Question:
So my paint skills are not the best but I think it shows the example well. Imagine I want to calculate the shortest path between A and C, considering all the algorithms I've found are greedy, wouldn't it be stuck in an infinite cycle between A and B?
Any sugestions?
Thanks in advance
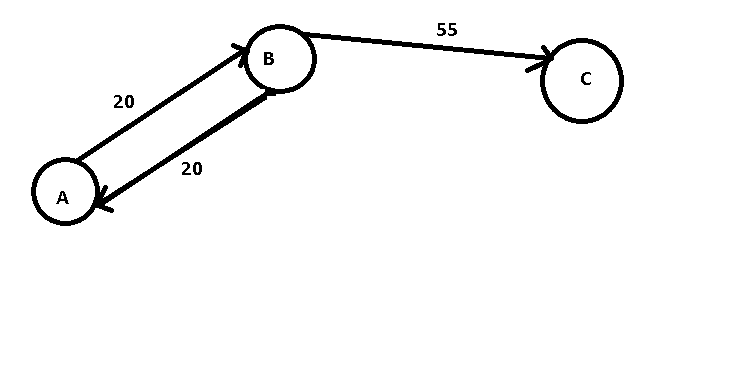
Answer: No, there shouldn't be an infinite cycle.
Visited and unvisited nodes in the graph are kept track of, and a visited node will never be visited again.
In your example:
1. Mark all nodes as unvisited, except for the starting node which is visited
2. Starting with A, visit B, mark B as visited
3. B can only visit A or C, but A has already been marked as visited
4. The only available node is C, which is unvisited